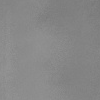
Atmospheric dust classification: dusty